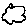
Label: cloud